RGB frame:
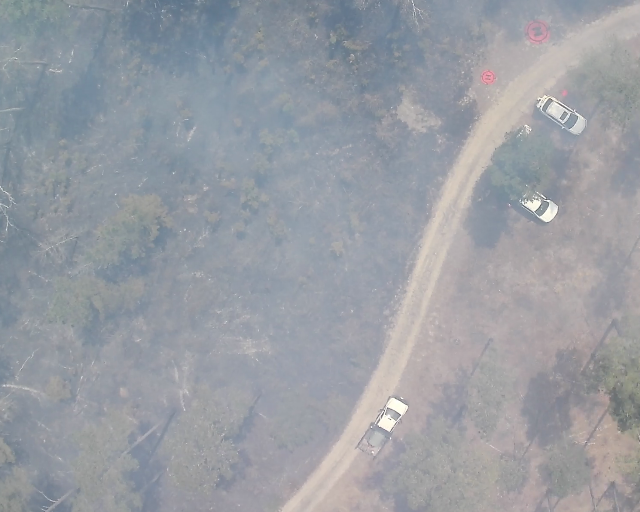
Thermal frame:
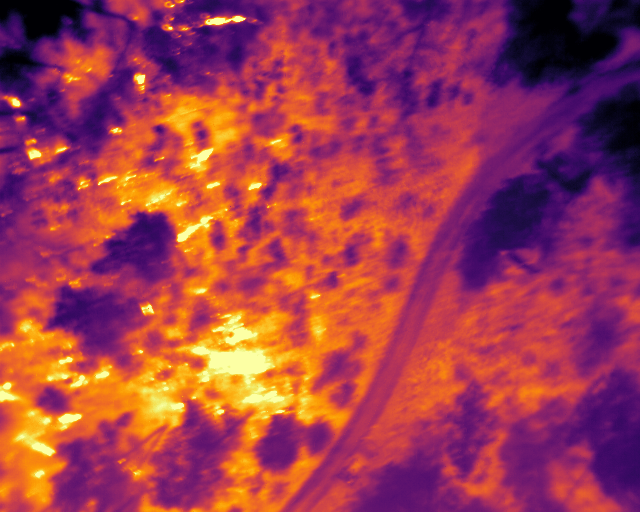
Captured: 2026-02-26 03:40:01
Pixels at or above 80 °C: 973 (fraction of frame: 0.002969)